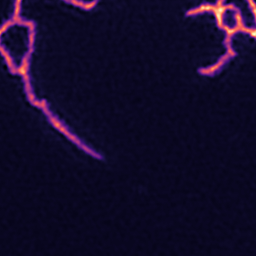
Label: Super-resolution ER image